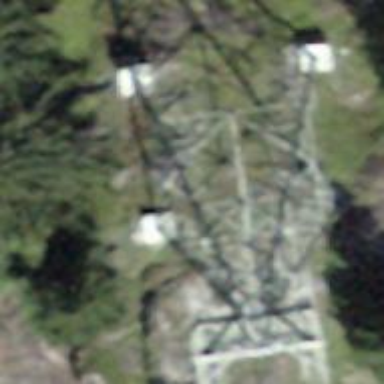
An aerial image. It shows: Pylon used for aerialway.